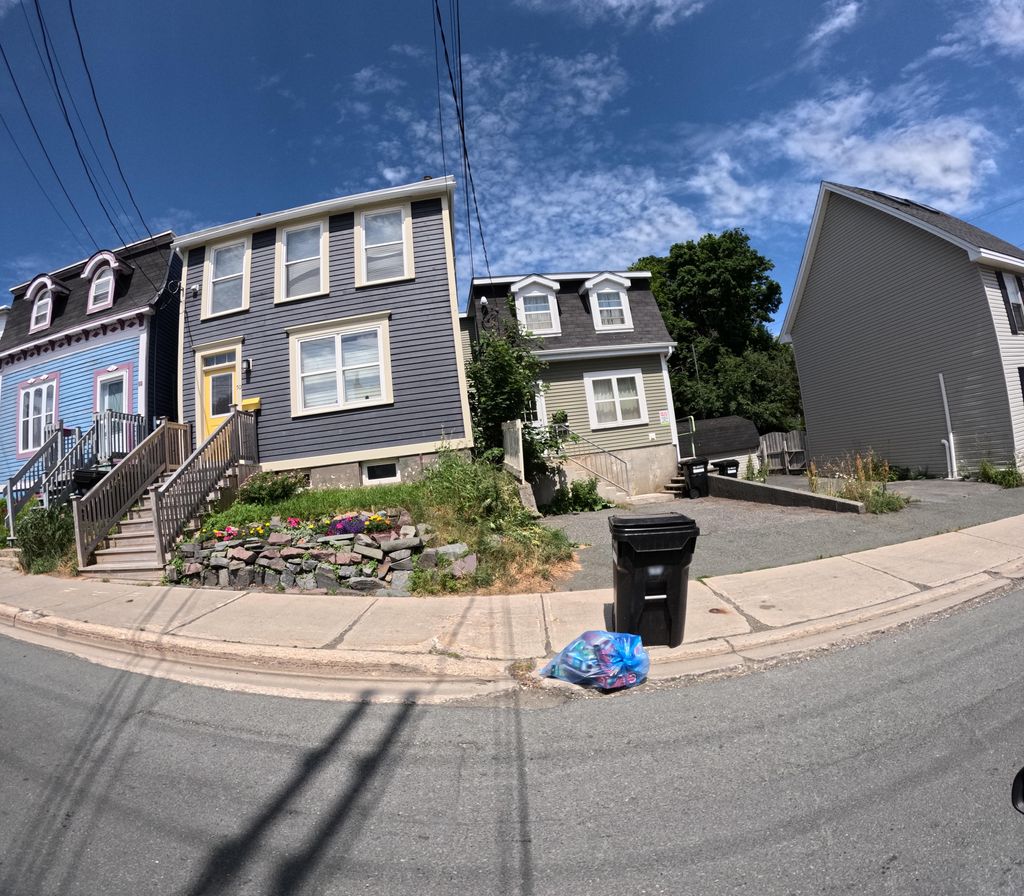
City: st_johns